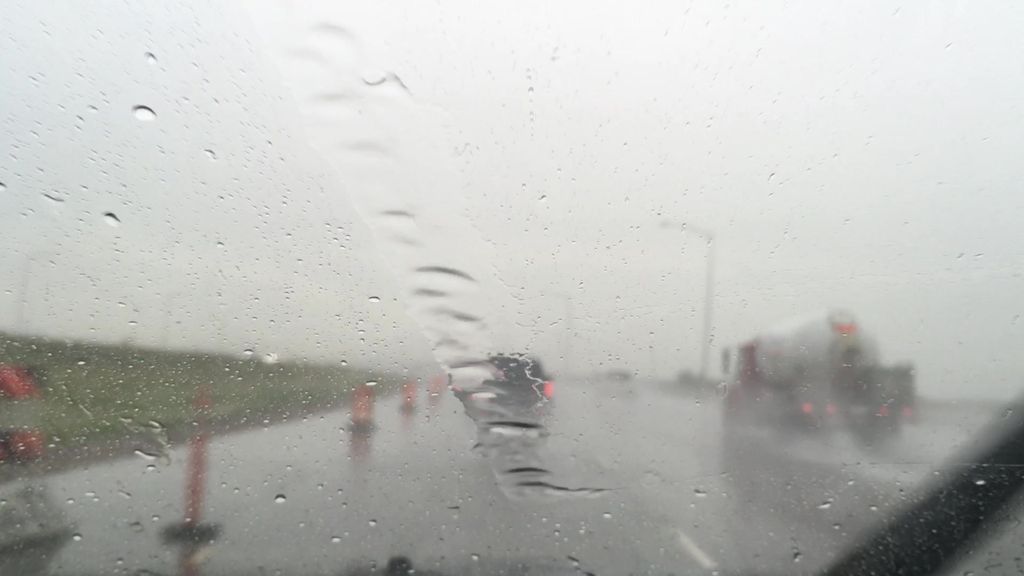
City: edmonton